Question: I have a for 'button' as per below code.
'''
<Style TargetType="Button" x:Key="TransparentButton">
<Setter Property="Template">
<Setter.Value>
<ControlTemplate TargetType="Button">
<Border HorizontalAlignment="Center" x:Name="borderTemplate"
Background="Transparent">
<ContentPresenter/>
</Border>
<ControlTemplate.Triggers>
<Trigger Property="IsMouseOver" Value="true">
<Setter TargetName="borderTemplate"
Property="Border.BorderBrush" Value="Gray" />
<Setter TargetName="borderTemplate"
Property="Border.BorderThickness" Value="1" />
</Trigger>
<Trigger Property="IsPressed" Value="true">
<Setter TargetName="borderTemplate"
Property="Border.BorderBrush" Value="Lime" />
</Trigger>
</ControlTemplate.Triggers>
</ControlTemplate>
</Setter.Value>
</Setter>
</Style>
'''
I need to set the 'background' of 'button'
1.To as soon as "" event occurred.
2.And set it to Default(say white)as soon as Focus Of Button or say
'Trigger''EventTrigger'
---
See One for above code with image
'''
<Button Background="Black" Style="{StaticResource TransparentButton}"
Content="<PHONE>" Height="15" HorizontalAlignment="Left"
Name="button2" VerticalAlignment="Top" Margin="70,17,0,0" />
'''
Button will after above

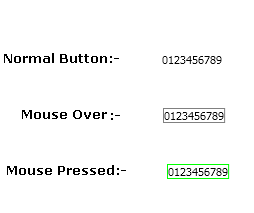
Answer: This can be done by using RadioButton instead of Button
just have a look at this
'''
<Style x:Key="RadioButtonStyle1" TargetType="{x:Type RadioButton}">
<Setter Property="Background" Value="#F4F4F4"/>
<Setter Property="BorderBrush" Value="{StaticResource CheckBoxStroke}"/>
<Setter Property="BorderThickness" Value="1"/>
<Setter Property="Template">
<Setter.Value>
<ControlTemplate TargetType="{x:Type RadioButton}">
<Border HorizontalAlignment="Center" x:Name="borderTemplate" Background="Transparent" VerticalAlignment="Center">
<ContentPresenter x:Name="contentPresenter" VerticalAlignment="Center"/>
</Border>
<ControlTemplate.Triggers>
<Trigger Property="IsMouseOver" Value="True">
<Setter Property="Background" TargetName="borderTemplate" Value="#FFE4E4E4"/>
<Setter Property="HorizontalAlignment" TargetName="contentPresenter" Value="Center"/>
</Trigger>
<Trigger Property="IsChecked" Value="True">
<Setter Property="Background" TargetName="borderTemplate" Value="#FFA1A1A1"/>
</Trigger>
<Trigger Property="IsEnabled" Value="false">
<Setter Property="Foreground" Value="{DynamicResource {x:Static SystemColors.GrayTextBrushKey}}"/>
</Trigger>
</ControlTemplate.Triggers>
</ControlTemplate>
</Setter.Value>
</Setter>
</Style>
<Grid x:Name="LayoutRoot">
<StackPanel/>
<RadioButton Content="RadioButton" HorizontalAlignment="Left" VerticalAlignment="Top" Margin="116,86.04,0,0" Style="{StaticResource RadioButtonStyle1}"/>
<RadioButton Content="RadioButton" HorizontalAlignment="Left" VerticalAlignment="Top" Margin="116,106,0,0" Style="{StaticResource RadioButtonStyle1}"/>
</Grid>
'''